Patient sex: M
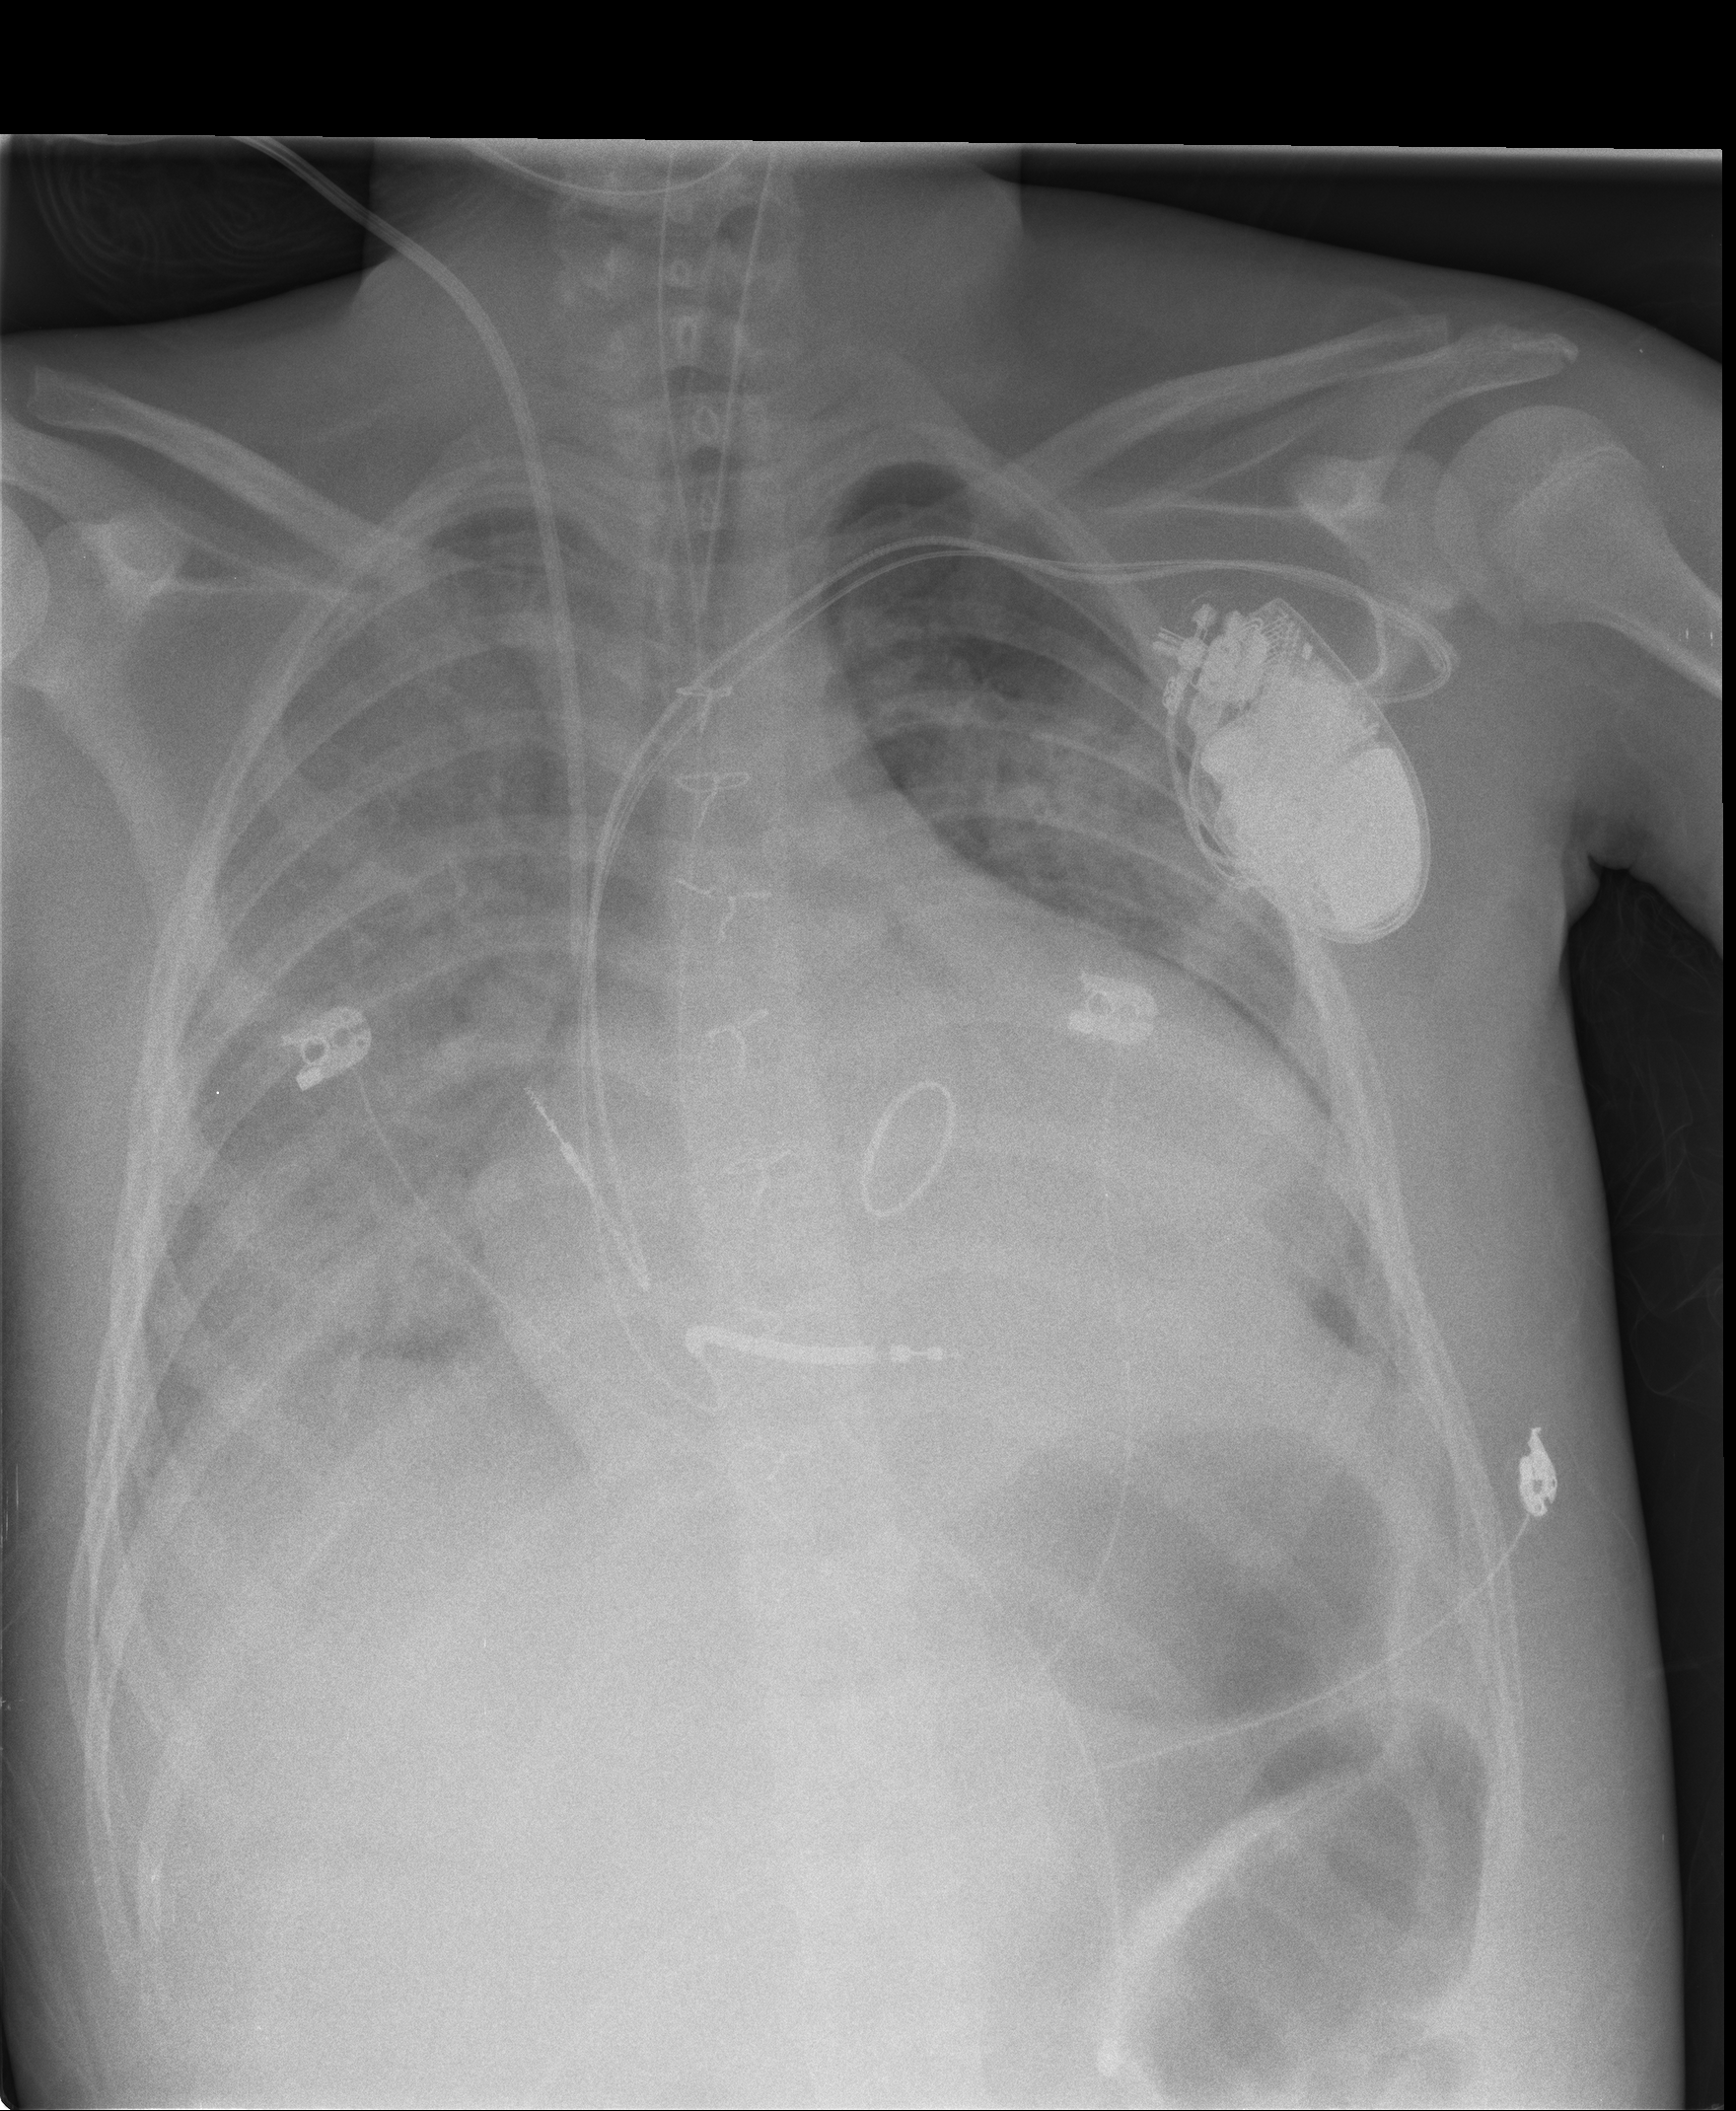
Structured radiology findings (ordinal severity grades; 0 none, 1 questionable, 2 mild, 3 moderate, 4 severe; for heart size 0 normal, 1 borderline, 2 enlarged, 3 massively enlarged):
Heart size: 2
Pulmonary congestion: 0
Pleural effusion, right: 0
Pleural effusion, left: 0
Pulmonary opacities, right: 3
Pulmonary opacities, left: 2
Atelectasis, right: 0
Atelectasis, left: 0